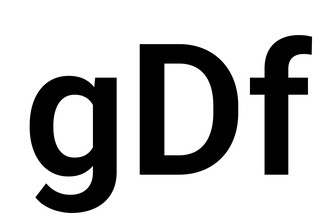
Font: Roboto_SemiBold